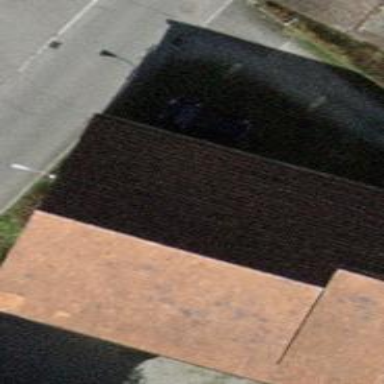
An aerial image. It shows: Farm auxiliary building with gabled roof.